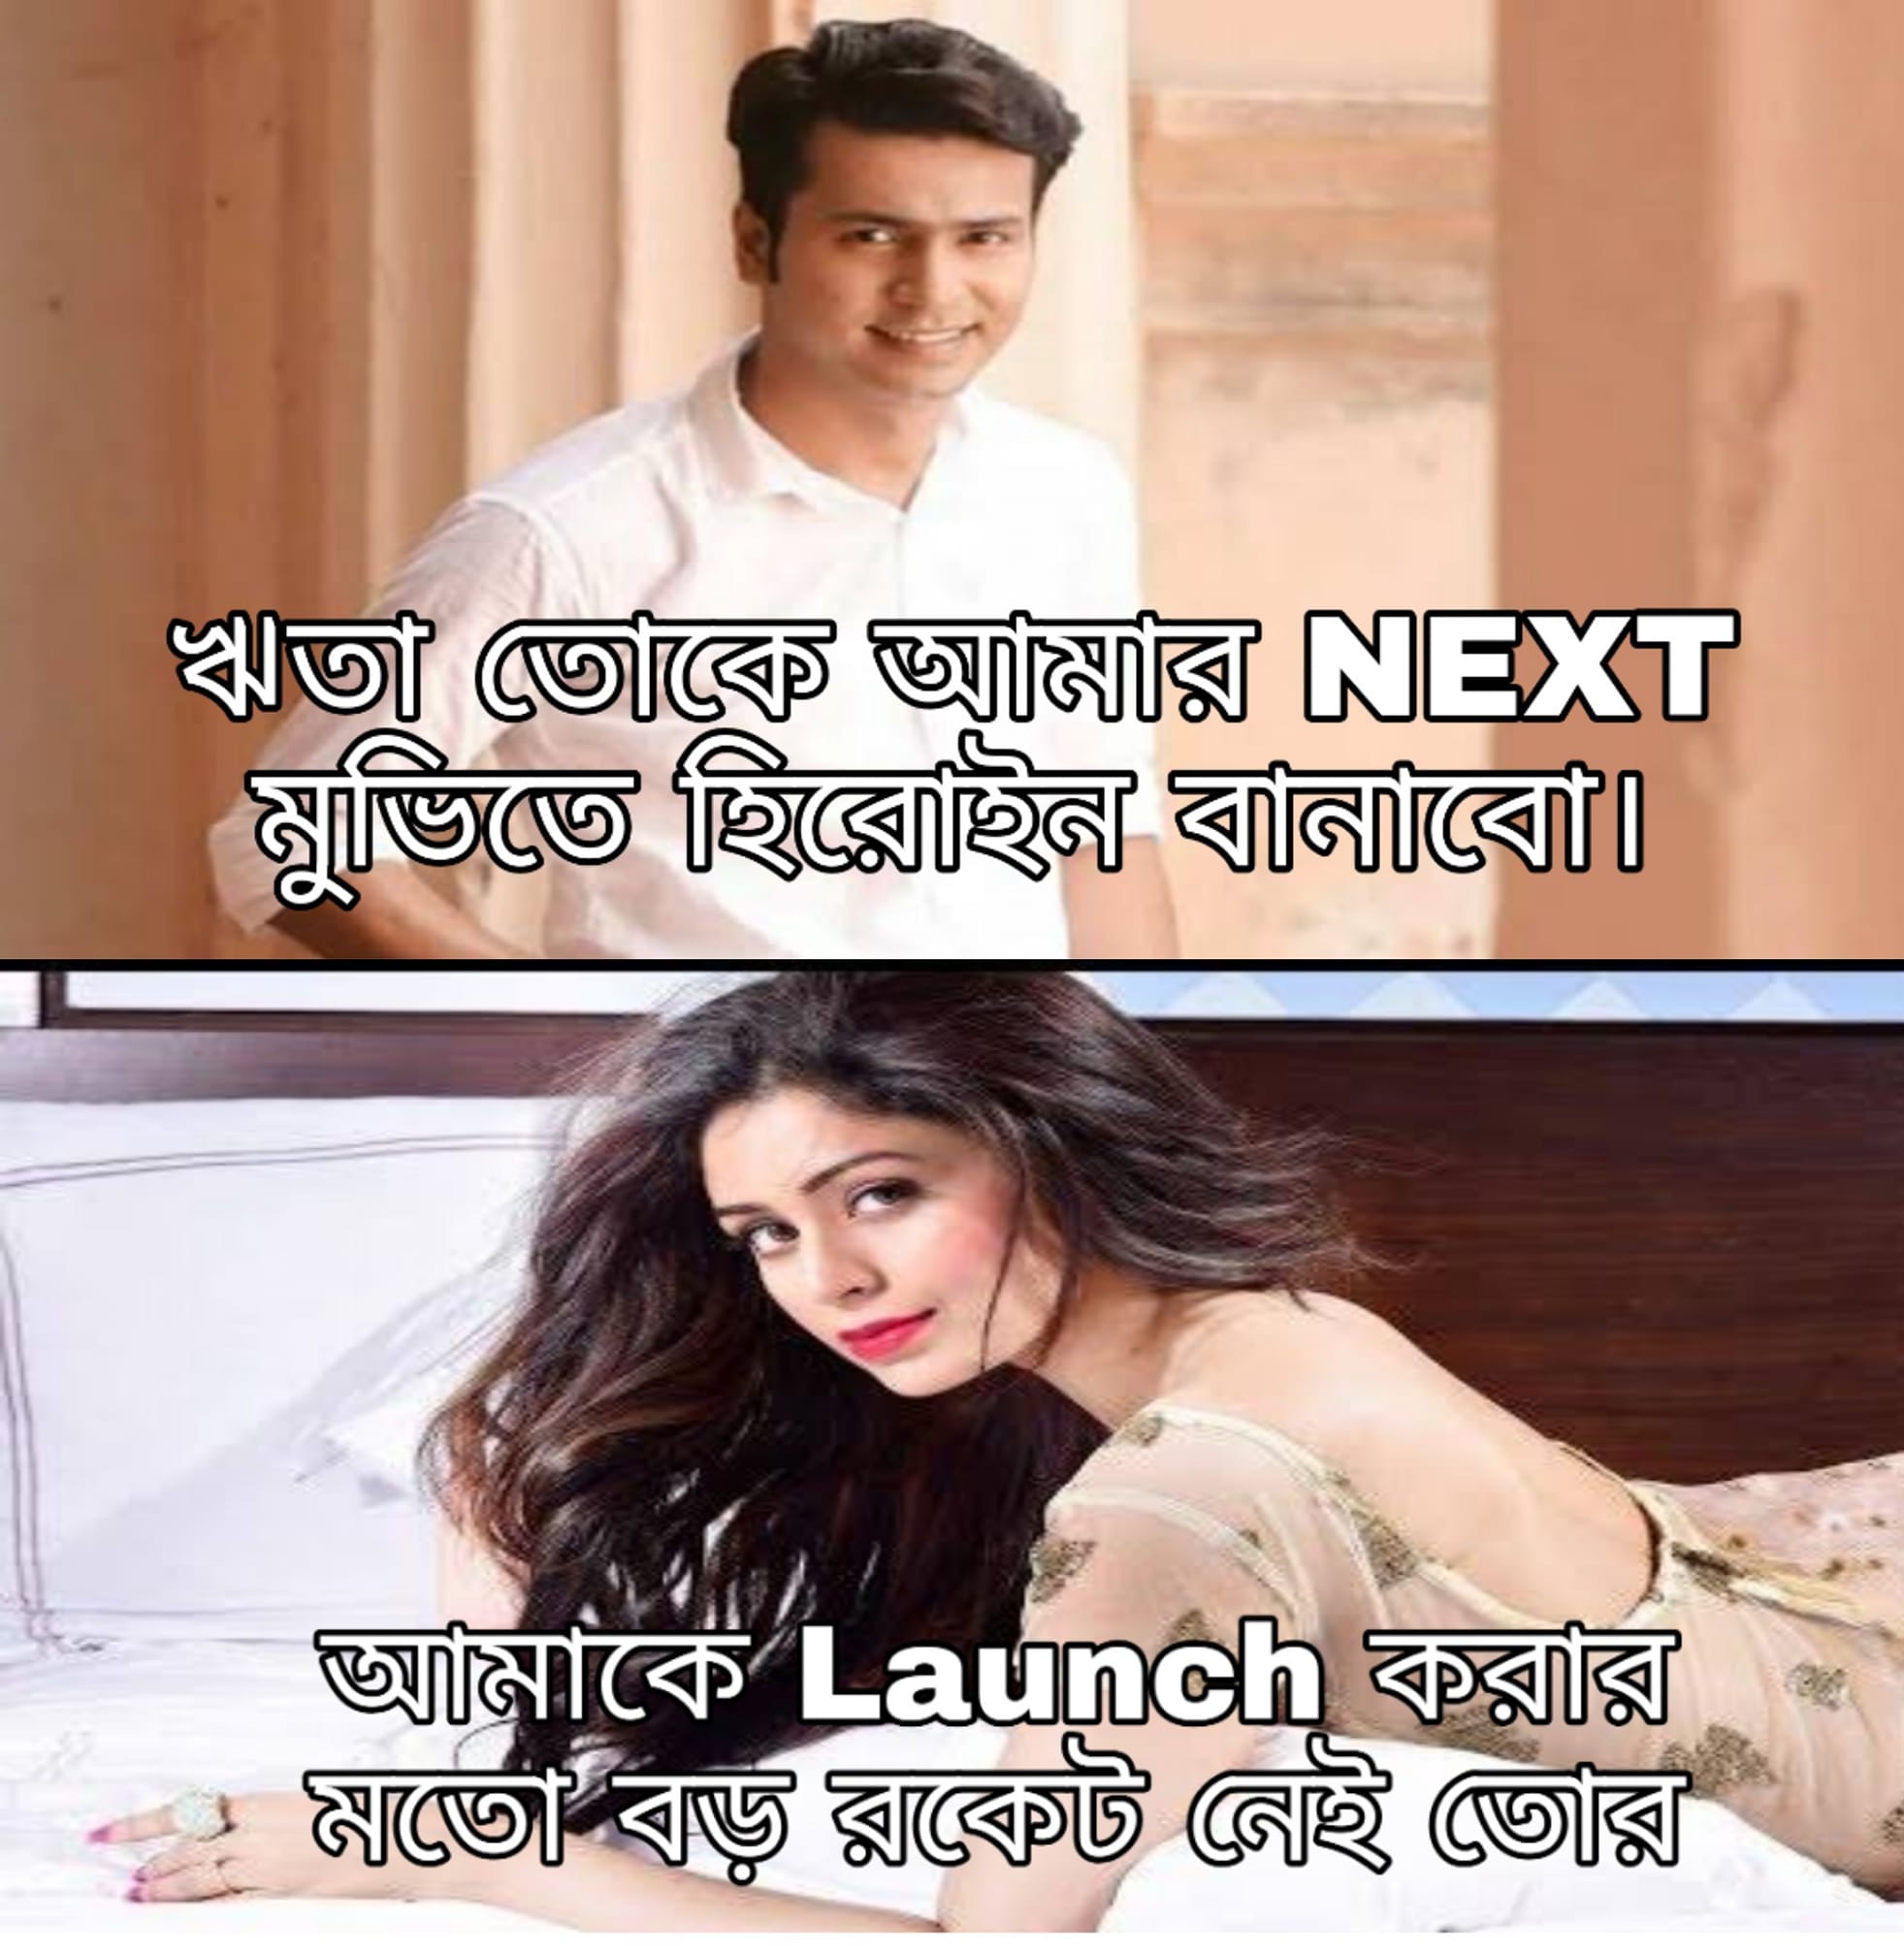
Caption: ঋতা তোকে আমার NEXT মুভিতে হিরোইন বানাবো ।  আমাকে Launch করার মতো বড় রকেট নেই তোর
Label: hate